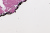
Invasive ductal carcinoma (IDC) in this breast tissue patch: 0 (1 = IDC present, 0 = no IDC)